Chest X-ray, PA view. Patient: 50 years old, sex F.
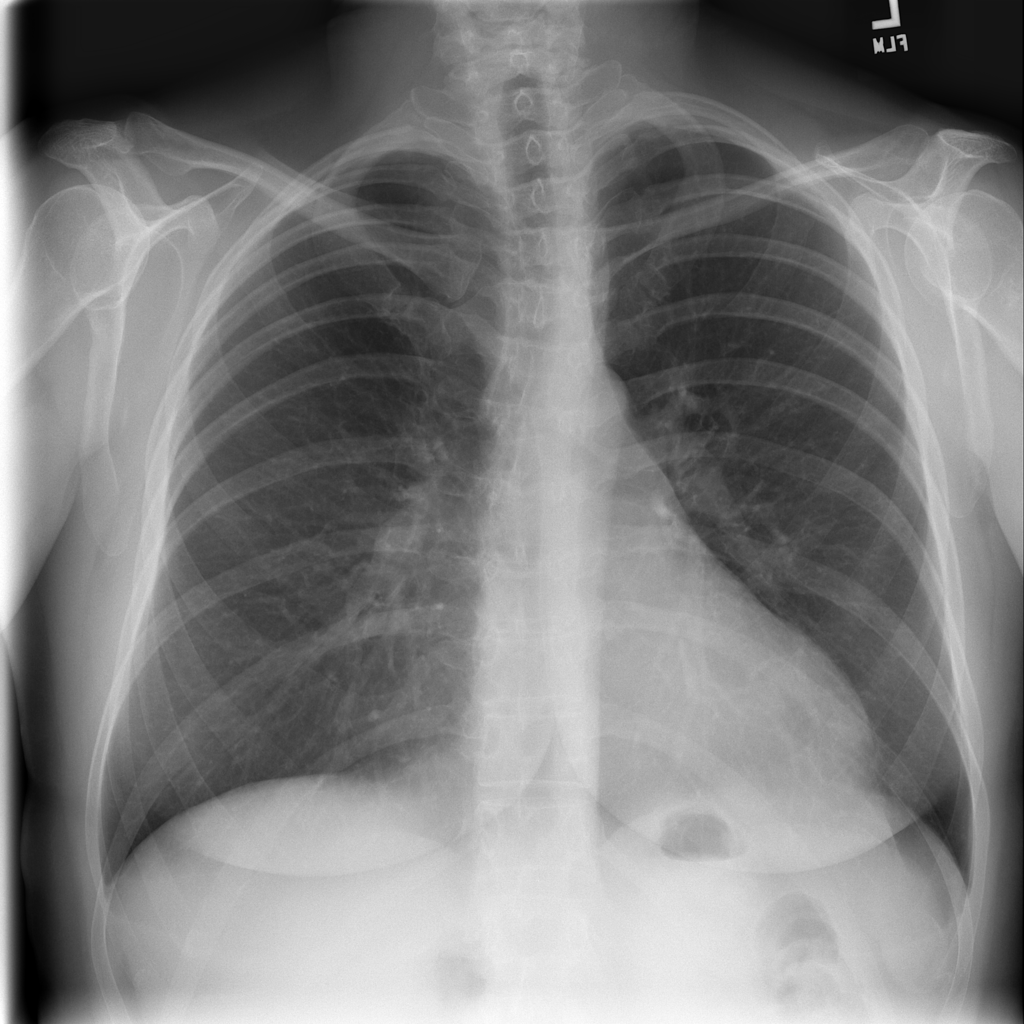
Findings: No Finding